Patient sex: M
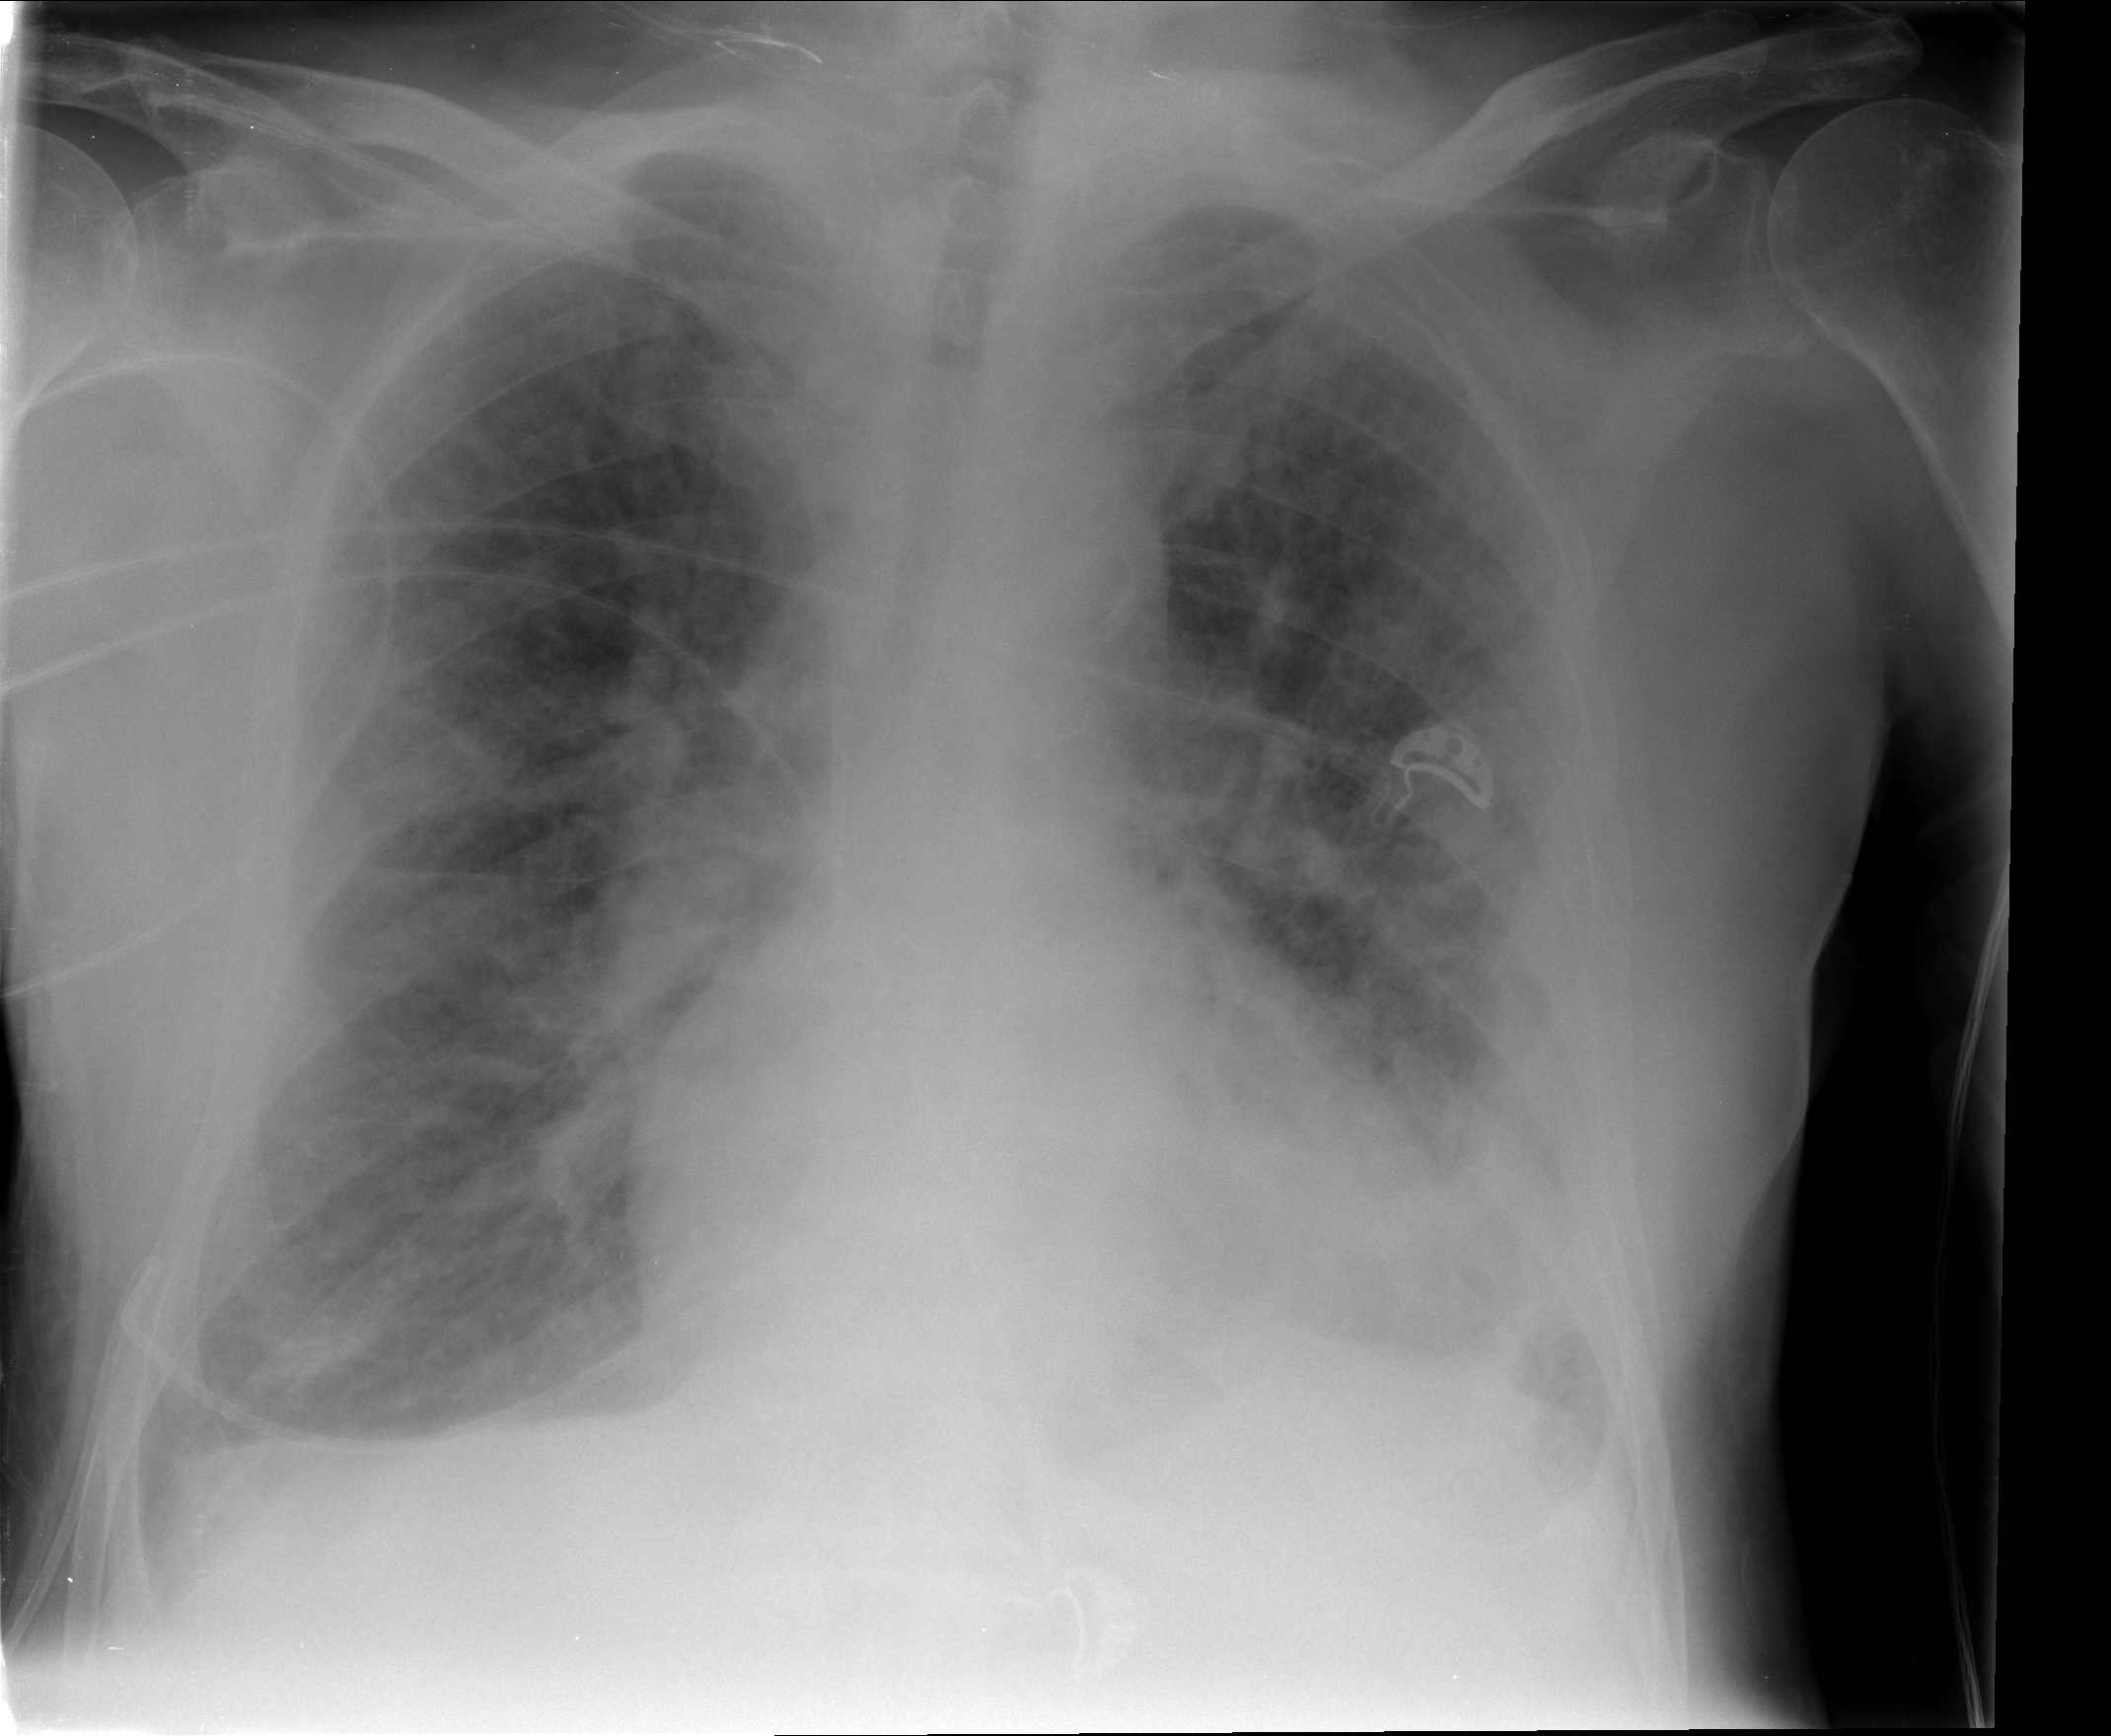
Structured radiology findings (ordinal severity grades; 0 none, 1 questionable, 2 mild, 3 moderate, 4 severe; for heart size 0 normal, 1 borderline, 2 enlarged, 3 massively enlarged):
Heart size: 0
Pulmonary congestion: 3
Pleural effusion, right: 1
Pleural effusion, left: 2
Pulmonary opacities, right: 2
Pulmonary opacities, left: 3
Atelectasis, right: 2
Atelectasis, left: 2